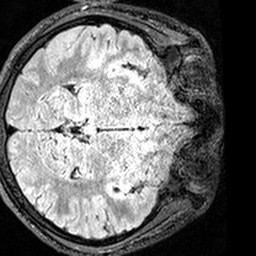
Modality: FLAIR
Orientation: axial
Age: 19
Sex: female
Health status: healthy
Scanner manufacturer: siemens
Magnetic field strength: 3 T
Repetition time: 5 s
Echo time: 0.388 s